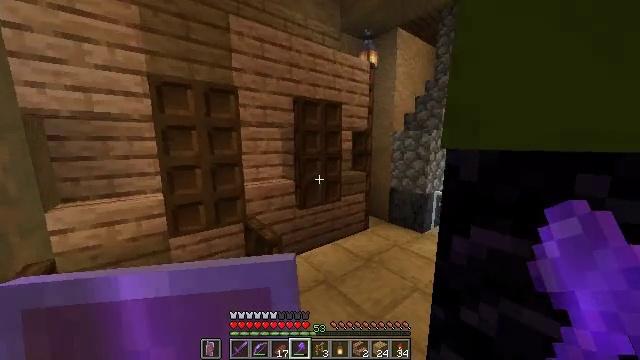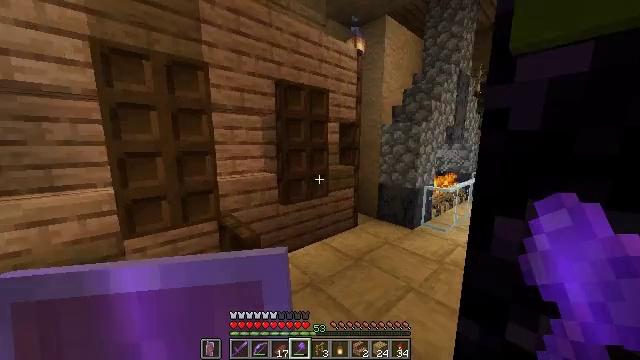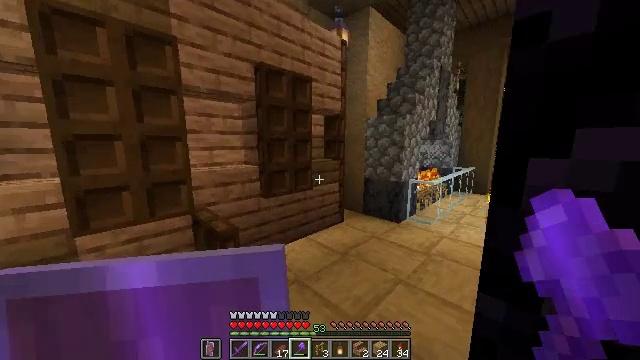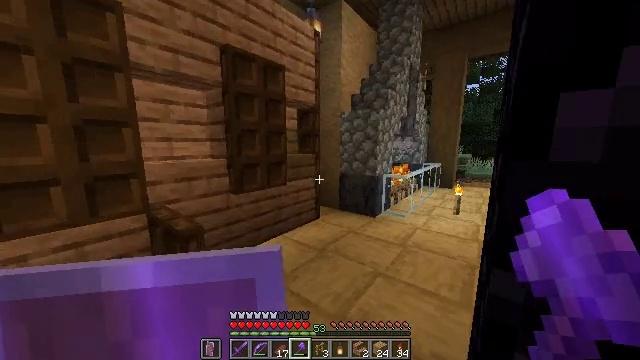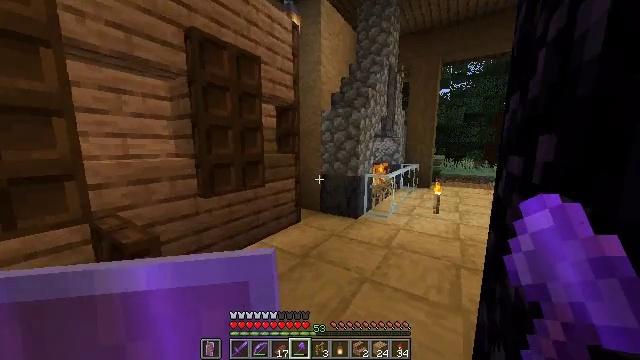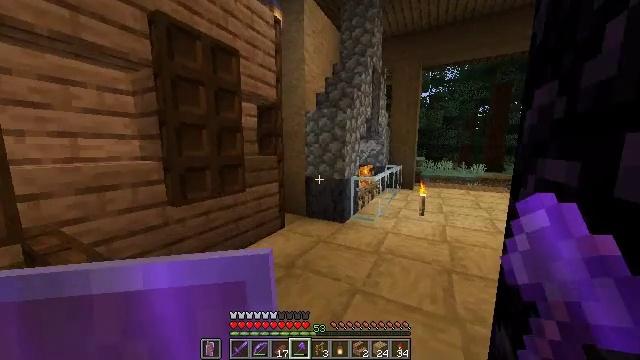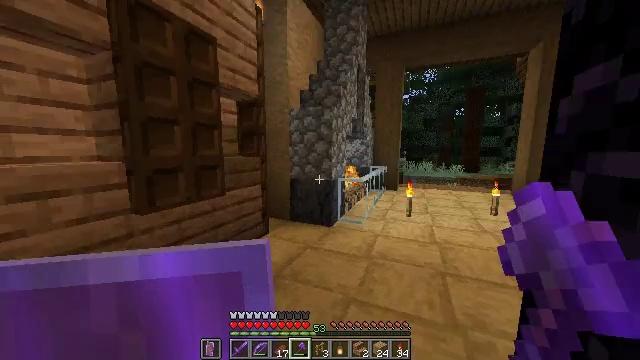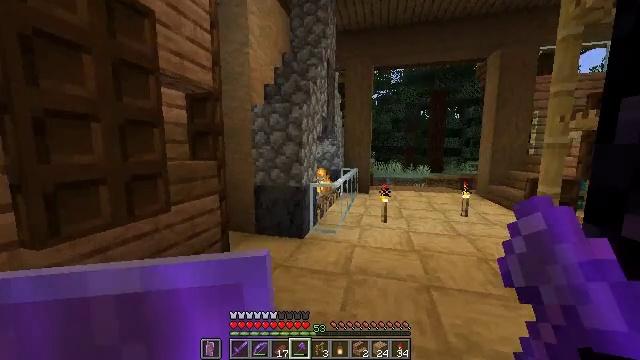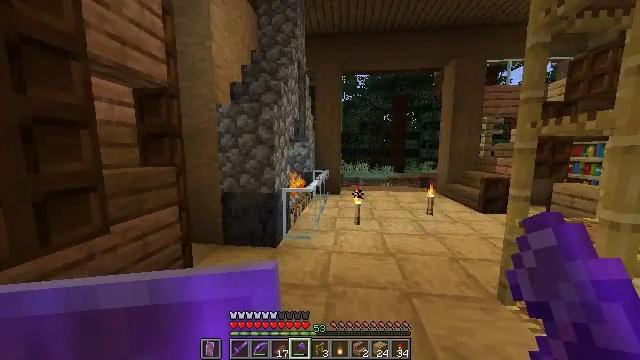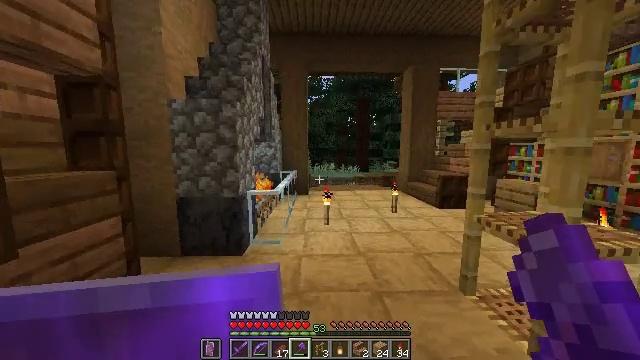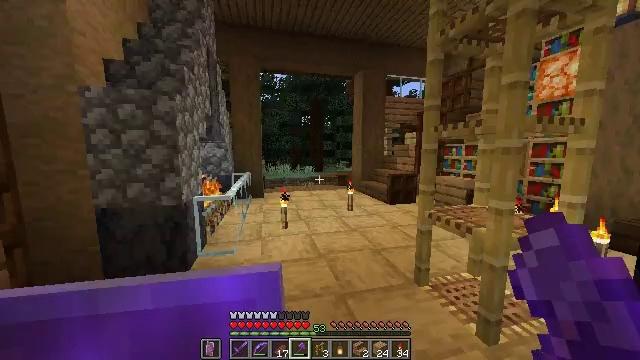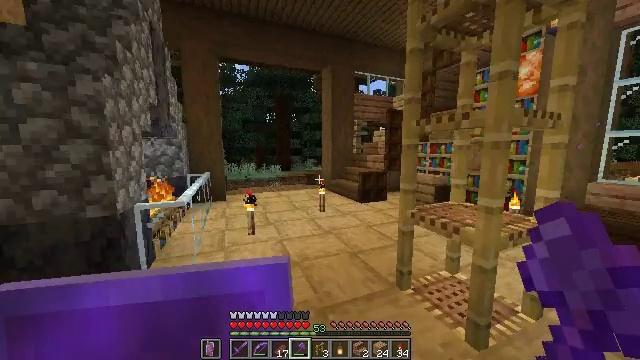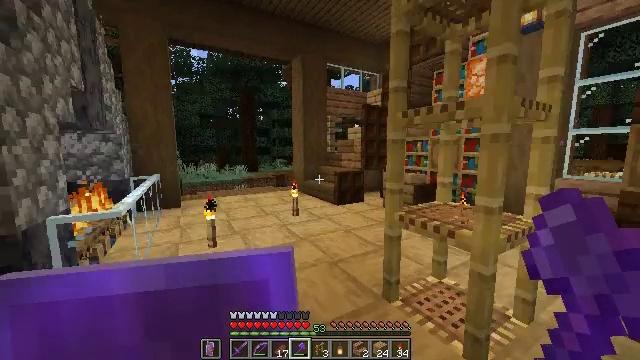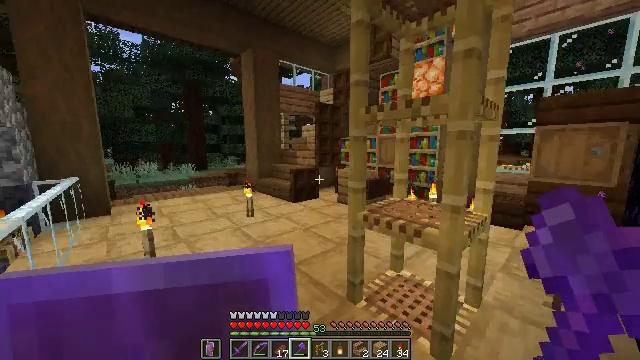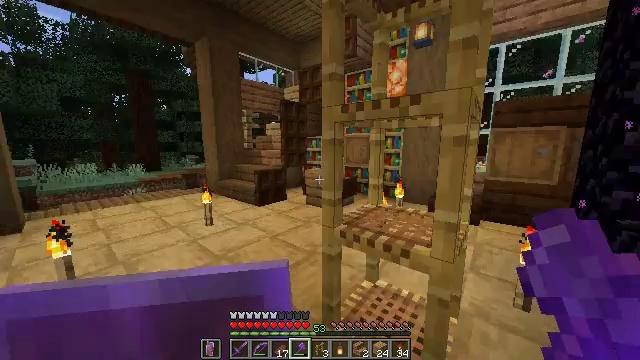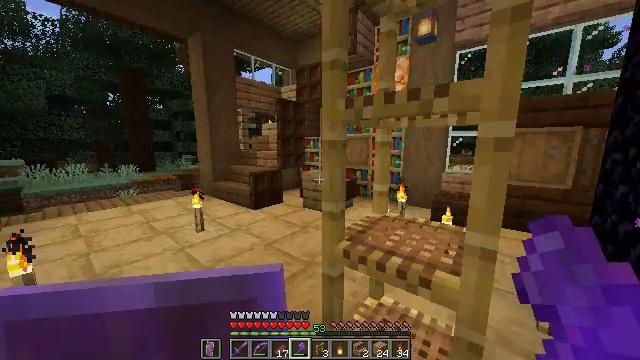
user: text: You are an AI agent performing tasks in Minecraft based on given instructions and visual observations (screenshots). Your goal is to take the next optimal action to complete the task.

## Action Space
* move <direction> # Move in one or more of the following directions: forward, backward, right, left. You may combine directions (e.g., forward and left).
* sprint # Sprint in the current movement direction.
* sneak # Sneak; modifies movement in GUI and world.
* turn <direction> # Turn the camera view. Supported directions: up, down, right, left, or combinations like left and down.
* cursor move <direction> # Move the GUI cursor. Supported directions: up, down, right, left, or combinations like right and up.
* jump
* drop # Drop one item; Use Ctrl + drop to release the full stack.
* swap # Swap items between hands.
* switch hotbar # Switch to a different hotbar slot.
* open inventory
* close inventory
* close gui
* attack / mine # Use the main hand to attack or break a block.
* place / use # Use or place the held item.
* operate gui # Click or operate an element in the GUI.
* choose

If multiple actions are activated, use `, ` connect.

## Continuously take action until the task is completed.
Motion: motion action
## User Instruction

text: Craft glass pane by arranging glass blocks in the crafting table.
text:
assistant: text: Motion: move forward, sprint, turn right
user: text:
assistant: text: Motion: move forward, sprint, turn right
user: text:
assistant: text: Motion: move forward, sprint, turn right
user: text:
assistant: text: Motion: move forward, sprint, turn right
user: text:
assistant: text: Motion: move forward, sprint, turn right
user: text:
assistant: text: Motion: move forward, sprint, turn right
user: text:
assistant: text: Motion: move forward, sprint, turn right
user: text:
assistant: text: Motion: move forward, sprint, turn right
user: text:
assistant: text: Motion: move forward, sprint, turn right
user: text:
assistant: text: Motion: move forward, sprint, turn right
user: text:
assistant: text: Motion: move forward, sprint, turn right
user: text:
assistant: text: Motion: move forward, sprint, turn right
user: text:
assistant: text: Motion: move forward, sprint, turn right
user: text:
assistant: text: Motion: move forward, sprint, turn right
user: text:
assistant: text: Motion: move forward, sprint
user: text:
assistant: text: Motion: move forward
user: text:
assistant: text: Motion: move forward
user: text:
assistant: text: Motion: move forward, turn right
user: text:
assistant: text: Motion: move forward, turn right and down
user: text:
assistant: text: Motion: move forward, turn right and down
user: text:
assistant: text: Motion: turn right and down
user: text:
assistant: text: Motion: turn right and down
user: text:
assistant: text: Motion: turn right and down
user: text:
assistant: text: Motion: turn right and down
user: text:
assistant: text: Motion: turn right and down, jump
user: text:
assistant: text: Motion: jump
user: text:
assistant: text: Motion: jump
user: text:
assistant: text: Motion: turn left and down, jump
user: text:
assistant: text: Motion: turn left and down, jump
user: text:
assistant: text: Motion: turn left and down, jump